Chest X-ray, PA view. Patient: 41 years old, sex M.
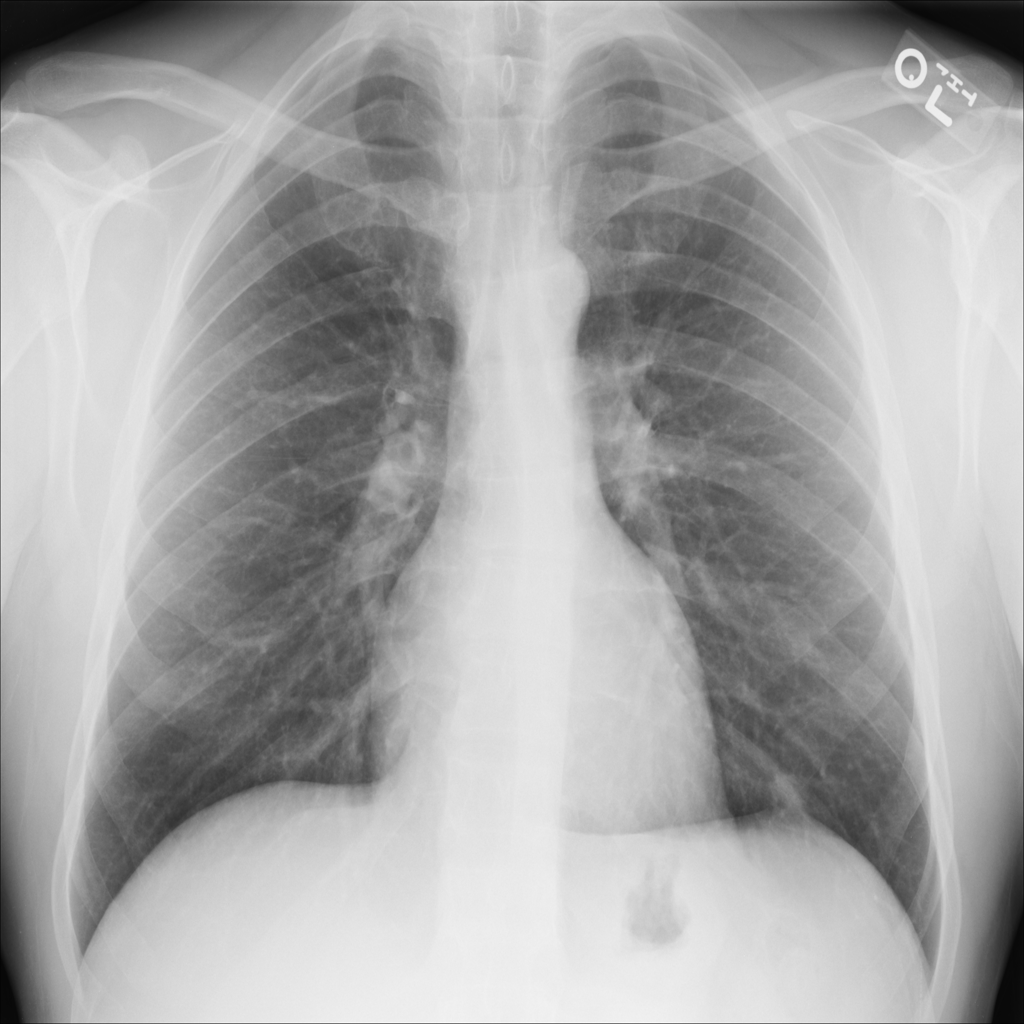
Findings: No Finding